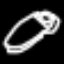
Label: bed